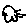
Label: cat